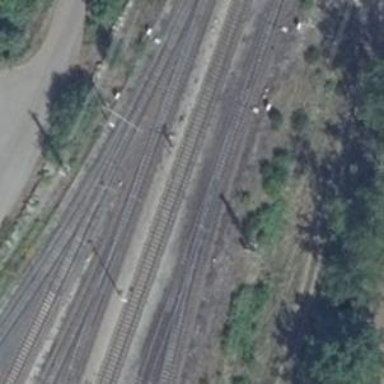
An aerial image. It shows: Railway switch.